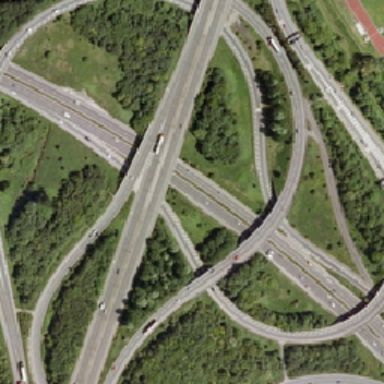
On the other side of the road is a playground .